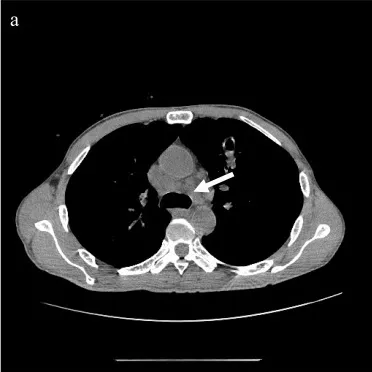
Chest CT scan of case 1. (A) The mediastinal window, showing multiple mediastinal lymph node enlargements (white arrow).
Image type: radiology (ct)